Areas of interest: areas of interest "Red Anhui Community"
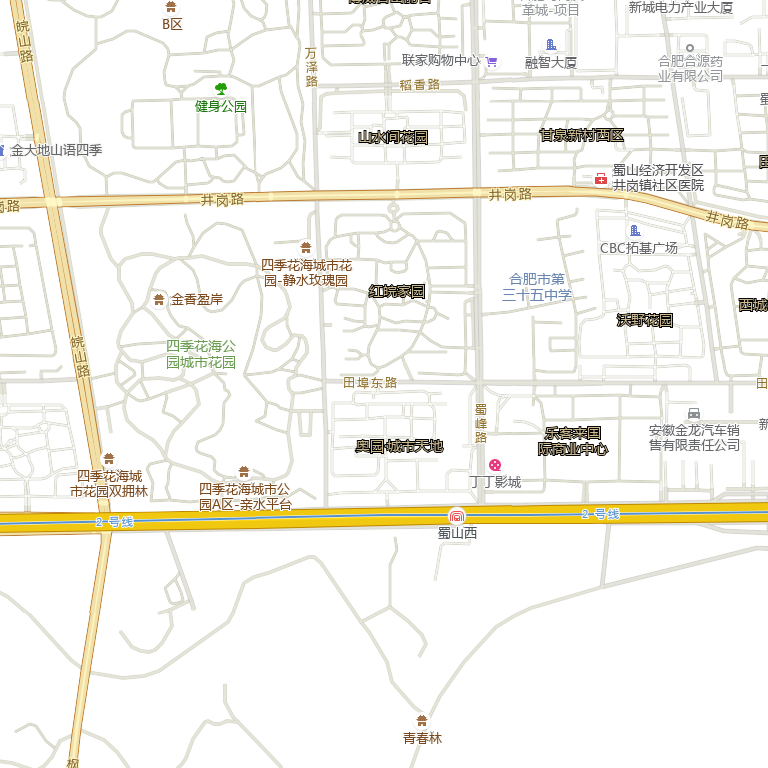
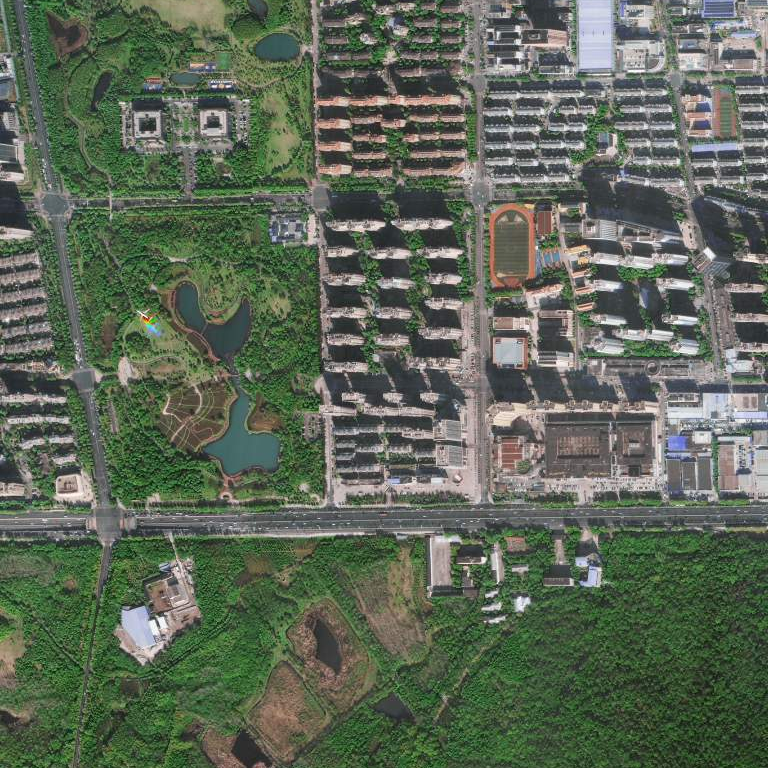